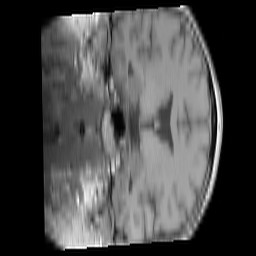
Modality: T1w
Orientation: coronal
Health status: ill
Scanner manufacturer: siemens
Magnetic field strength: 3 T
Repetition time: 0.4 s
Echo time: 0.00272 s